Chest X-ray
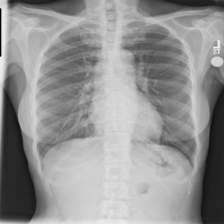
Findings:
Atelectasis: negative
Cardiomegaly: negative
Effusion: negative
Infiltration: negative
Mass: negative
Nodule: negative
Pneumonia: negative
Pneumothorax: negative
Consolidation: negative
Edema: negative
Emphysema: negative
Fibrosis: negative
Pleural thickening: negative
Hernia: negative